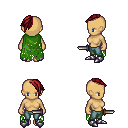
a pixel art fantasy rpg character, female body template, human, tanned skin, green tattered cape, teal pants, brunette long mohawk hairstyle, metal boots, dagger, four views (front, back, left, right), 2x2 character sprite sheet, small pixel art, hard edges, no anti-aliasing